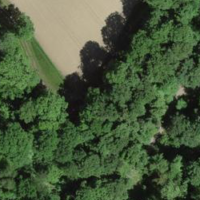
EUNIS habitat code: 41
Species observed at this site:
Fraxinus excelsior
Emberiza citrinella
Dendrocopos major
Buteo buteo
Picus viridis
Sylvia atricapilla
Columba palumbus